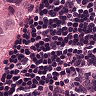
Metastatic tissue present: yes